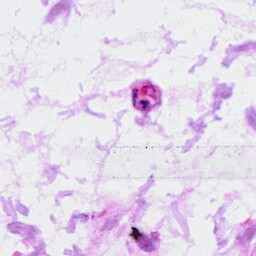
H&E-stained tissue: Ovarian